Aerial crown-view tile of a tropical tree (Barro Colorado Island, Panama), acquired 20250414:
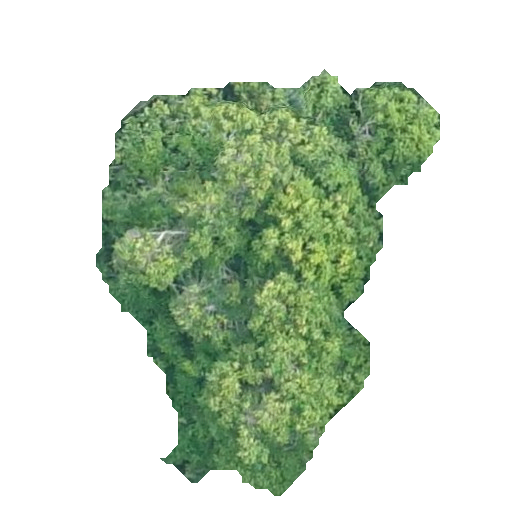
Species: Protium stevensonii
GBIF accepted scientific name: Tetragastris panamensis
Crown area: 137.881 m²